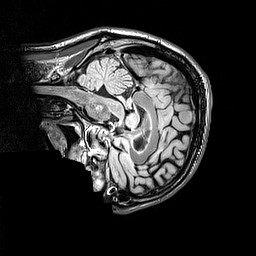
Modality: FLAIR
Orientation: sagittal
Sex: male
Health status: ill
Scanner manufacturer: siemens
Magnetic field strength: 3 T
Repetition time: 5 s
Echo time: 0.388 s